Lunar surface albedo tile
Center latitude: 30.66
Center longitude: 43.151
Resolution (meters per pixel, mean): 111.06
Tile area (km^2): 11666.78
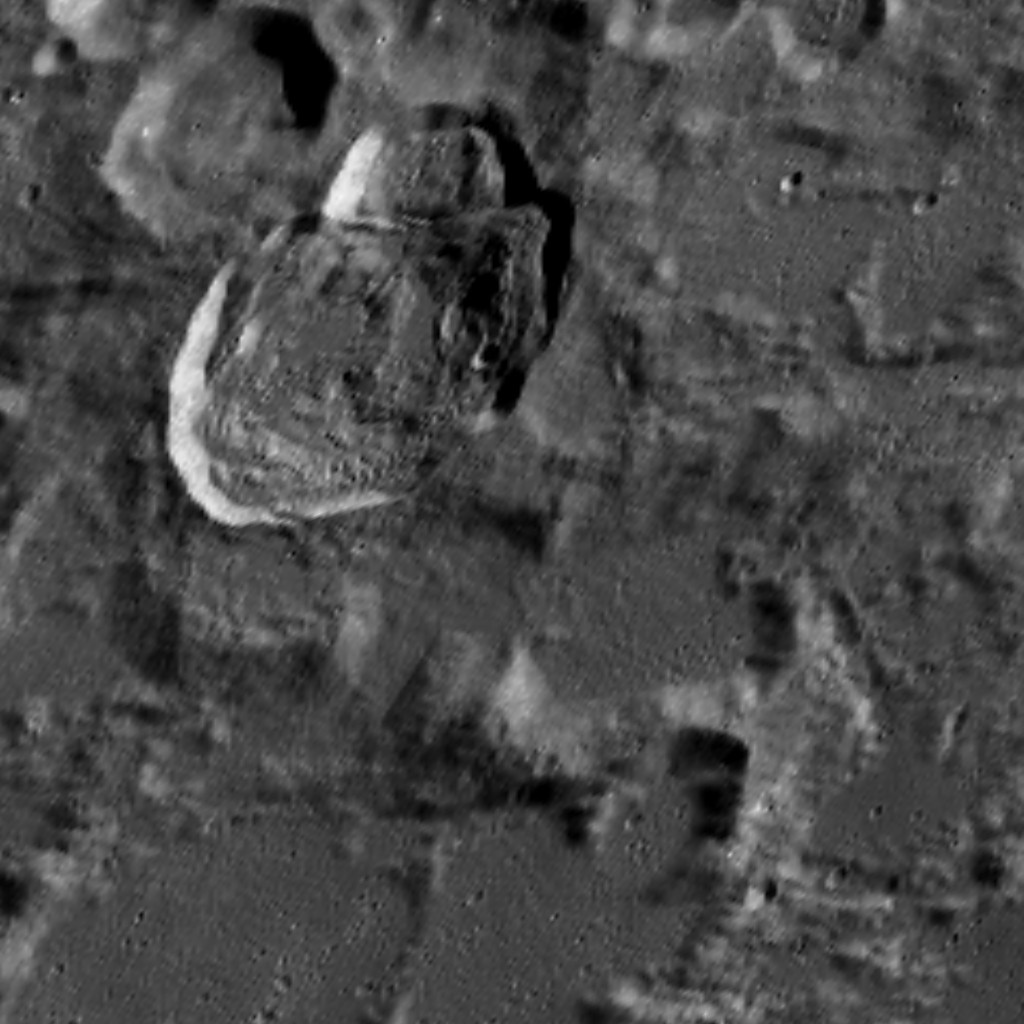